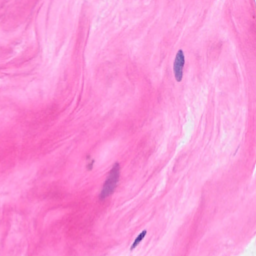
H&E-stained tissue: Breast